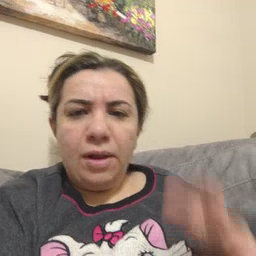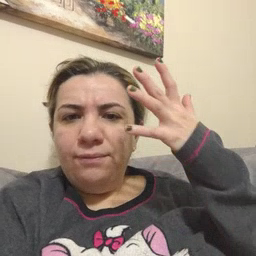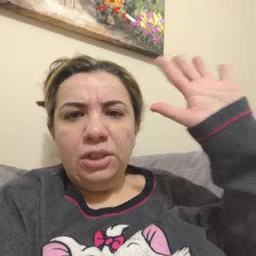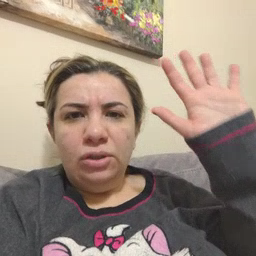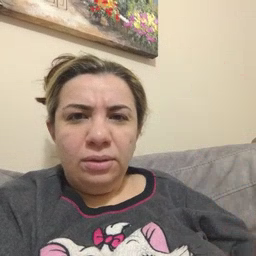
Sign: finish